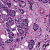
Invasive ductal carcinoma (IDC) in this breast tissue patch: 0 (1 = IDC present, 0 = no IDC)